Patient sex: F
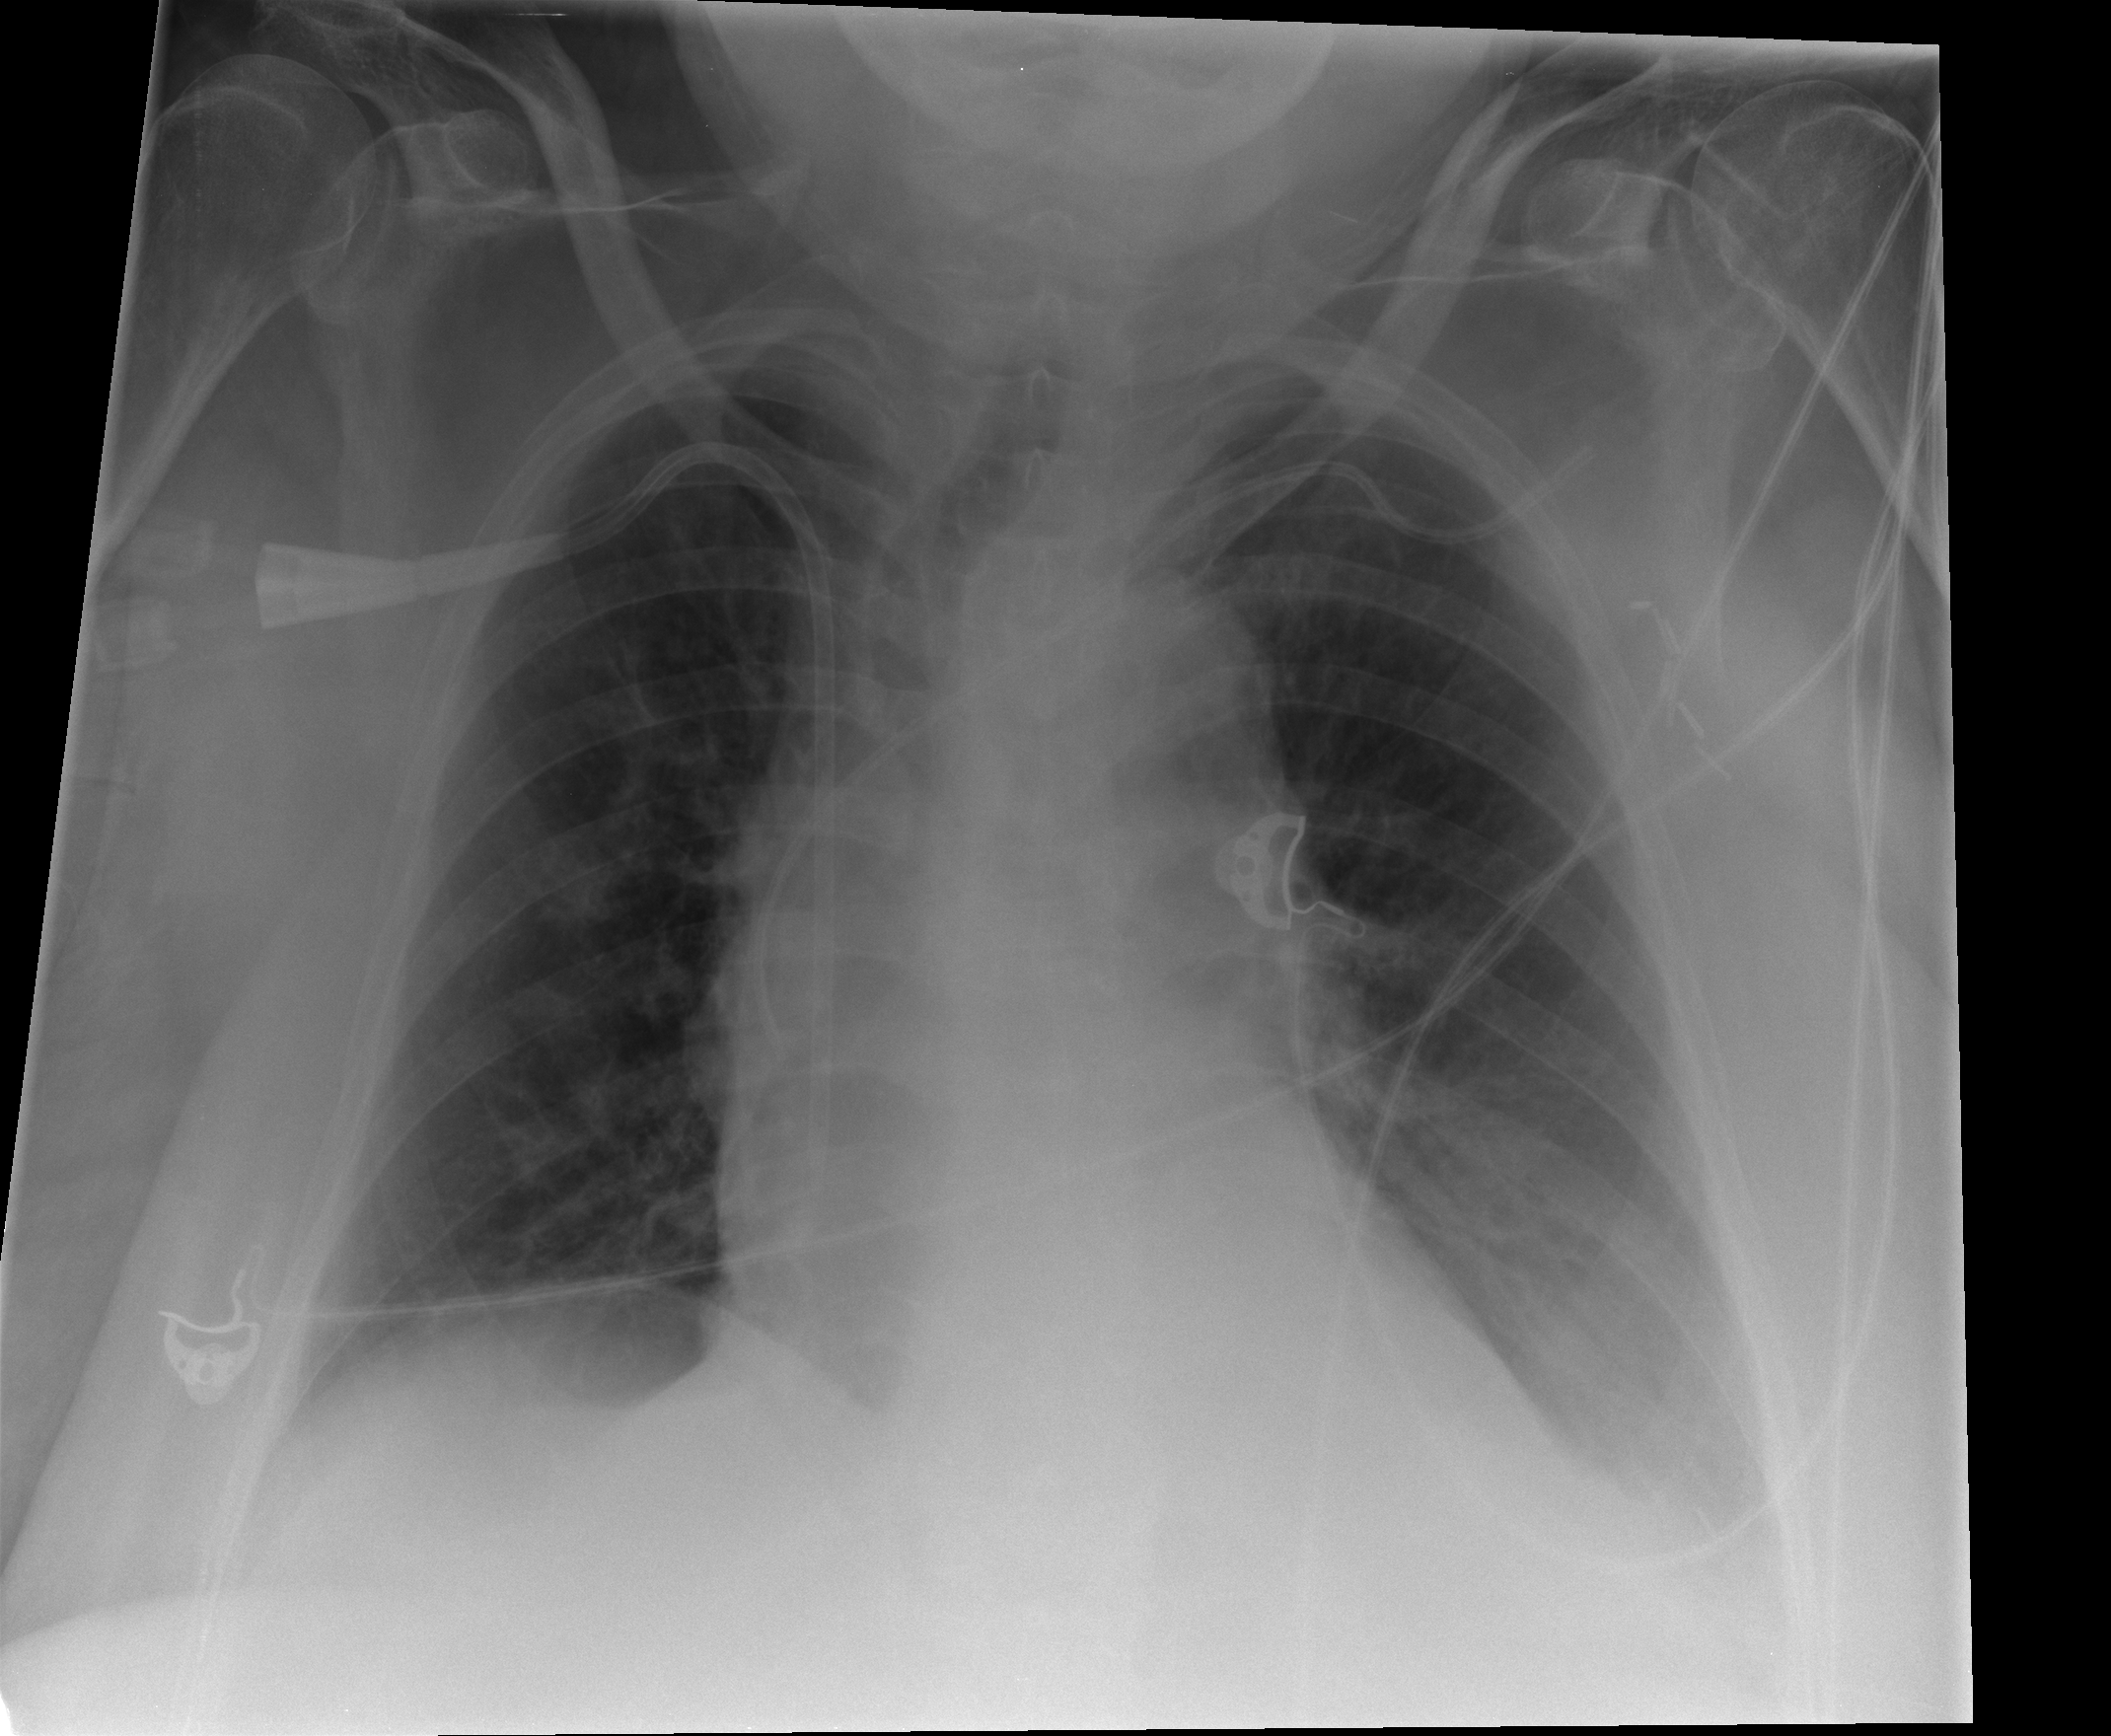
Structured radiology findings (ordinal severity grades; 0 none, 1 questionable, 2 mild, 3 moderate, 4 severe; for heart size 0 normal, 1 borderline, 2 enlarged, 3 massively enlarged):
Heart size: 2
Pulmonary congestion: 1
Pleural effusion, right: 0
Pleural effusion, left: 2
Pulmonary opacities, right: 0
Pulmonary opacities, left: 1
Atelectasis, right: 1
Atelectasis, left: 2